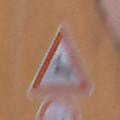
Verkehrszeichen: WildwechselRechts
Zusatzzeichen unten: VerbotUeberholenEinspurigeFahrzeuge
Umgebung: Outdoor, Urban
Tageszeit: Midday
Wetter: Overcast
Licht: Natural
Jahreszeit: NotSpecified
Kontrast: LowContrast